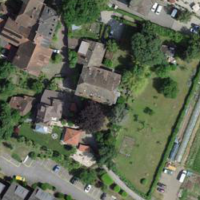
EUNIS habitat code: 55
Species observed at this site:
Cymbalaria muralis